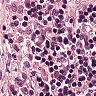
Metastatic tissue present: no